Field crop: maize
Growth stage: 2
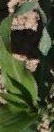
Species: maize